Question: I'm working on generating a PHP/MySQL report that compares current and last year's sales data for a list of retail stores.
All of the data comes in fine from the SQL database. The sticking point is that the report needs to show how the stores are ranked this year, and what their ranking was last year.
Here's what the table should look like.

<URL>
Here's the related part of my code.
'''
$this->result = mysql_query($totalSalesQuery);
echo "<table>";
while($rows = mysql_fetch_object($this->result))
{
echo "<tr>";
echo "<td>" .$rows->store . "</td">;
// RANK COLUMN WOULD GO HERE
echo "<td>" . $rows->CurrentSales. "<td>";
// LAST YEAR'S RANK WOULD GO HERE
echo "<td>" . $rows->LastYrSales . "<td>";
echo "<td>" . ($rows->CurrentSales - $rows->LastYrSales)/$rows->LastYrSales) . "<td>";
echo "</tr>";
}
echo "</table>";
'''
Is there a good way to use arrays to represent the columns? And then sort the arrays based on the different value?
Also, has anyone found any brilliant ways to total and average the columns and append that to the table?
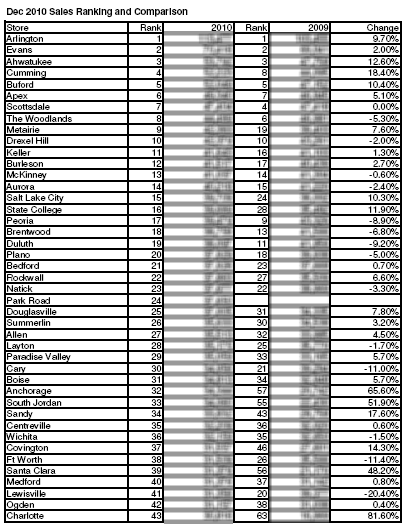
Answer: I would definitely do this on the SQL side of things.
Take a look at <URL> on how to do ranking in MySQL